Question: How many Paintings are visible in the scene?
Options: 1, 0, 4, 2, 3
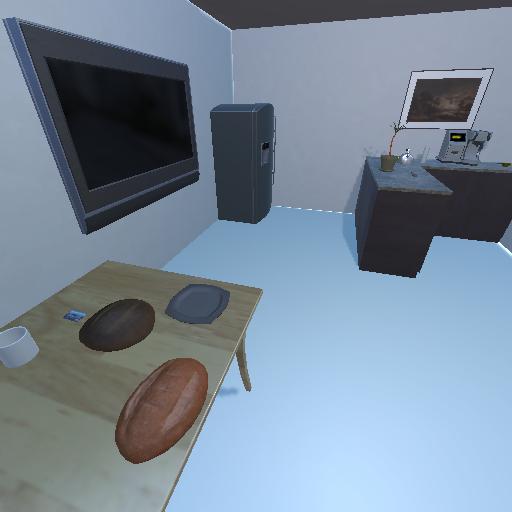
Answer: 1